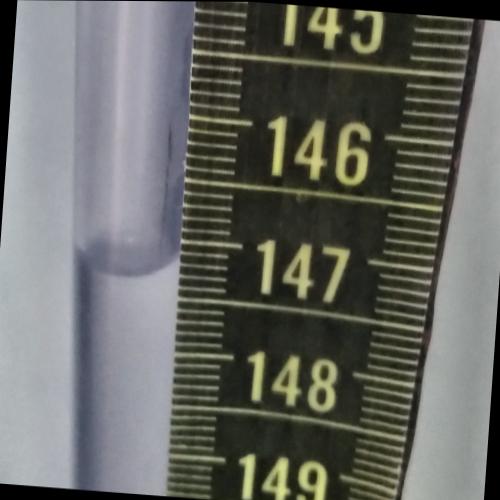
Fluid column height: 147.3 cm